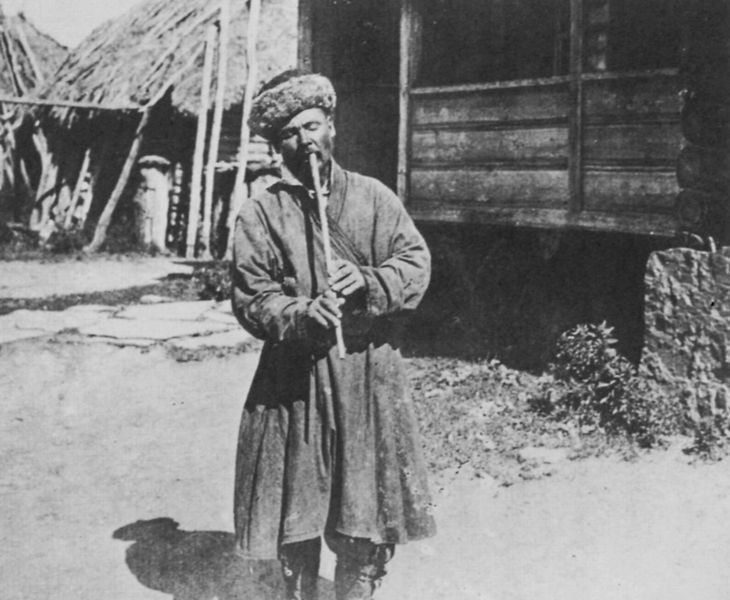
Titel: Ein baskirischer Musikant
Künstler: Russischer Photograph
Standort: Paris
Institution: Société de Géographie Française
Schlagwörter: dunkel, mann, schatten, weiß, fenster, finger, grau, hell, holz, hut, kleid, licht, mund, nase, schwarz, stroh, tür, dach, gebäude, gras, gürtel, haus, bart, hose, mütze, augen, kragen, mensch, pelz, stein, hände, erde, hütte, sonne, boden, gewand, mantel, musik, musiker, kontrast, fell, balkon, russland, dorf, hof, hütten, spielen, musizieren, foto, fotografie, ärmlich, stangen, strohdach, asien, schwarz weiss, stiefel, photo, flöte, stäbe, pelzkappe, russe, indien, turban, graus, holzhaus, volksmusik, asiate, flötist, fötenspieler, usbeke